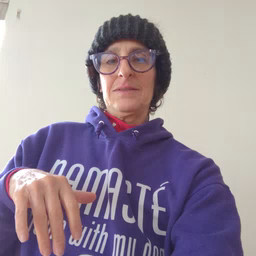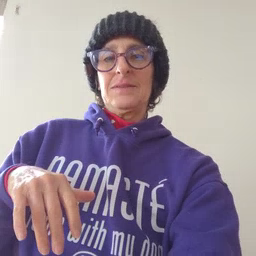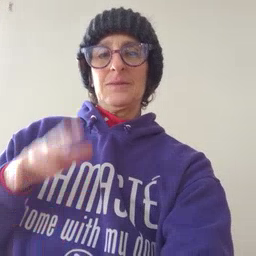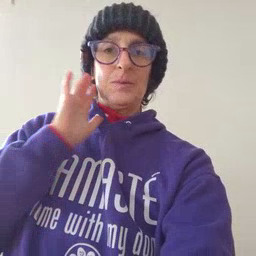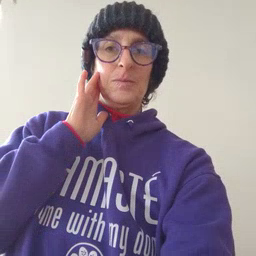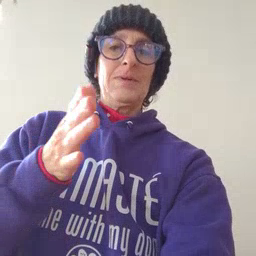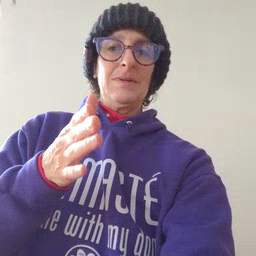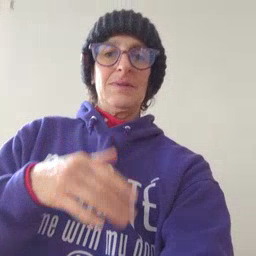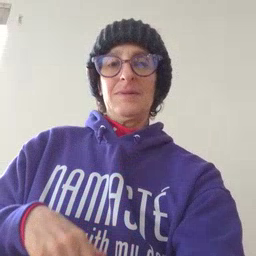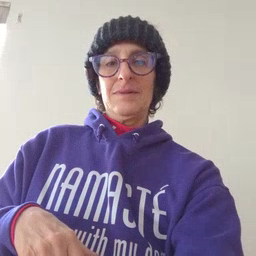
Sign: will